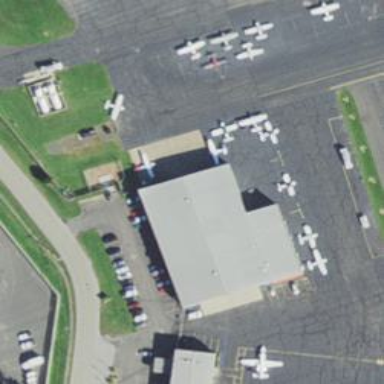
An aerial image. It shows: Hangar building.